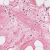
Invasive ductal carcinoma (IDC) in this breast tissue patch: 0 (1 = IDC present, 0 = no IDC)